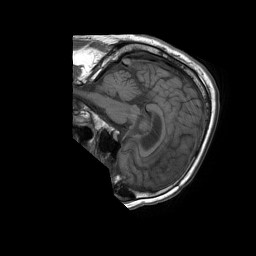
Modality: T1w
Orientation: sagittal
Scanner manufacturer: philips
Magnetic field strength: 1.5 T
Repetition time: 0.7041 s
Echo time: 0.015 s